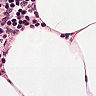
Metastatic tissue present: no